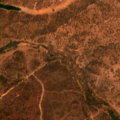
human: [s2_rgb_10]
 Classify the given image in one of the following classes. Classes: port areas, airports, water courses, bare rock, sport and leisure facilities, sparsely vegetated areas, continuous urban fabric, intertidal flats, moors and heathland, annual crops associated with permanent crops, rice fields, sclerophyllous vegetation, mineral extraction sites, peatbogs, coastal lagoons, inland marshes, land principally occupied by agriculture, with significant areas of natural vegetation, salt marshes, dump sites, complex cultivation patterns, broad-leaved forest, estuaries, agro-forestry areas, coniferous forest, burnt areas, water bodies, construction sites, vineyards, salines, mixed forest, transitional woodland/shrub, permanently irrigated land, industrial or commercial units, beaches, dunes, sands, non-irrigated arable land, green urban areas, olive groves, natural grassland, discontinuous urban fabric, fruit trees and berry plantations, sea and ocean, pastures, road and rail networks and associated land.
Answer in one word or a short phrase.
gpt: agro-forestry areas, broad-leaved forest